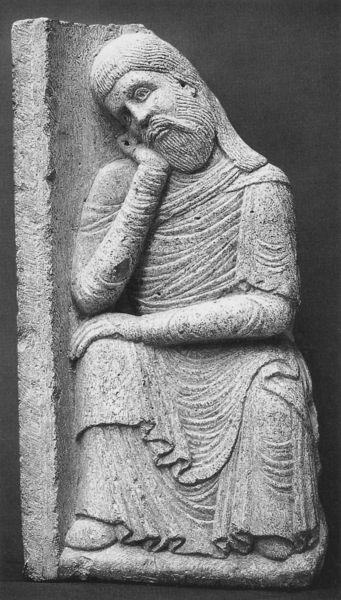
Titel: Hl. Joseph
Institution: Frankfurt a. M., Liebieghaus
Schlagwörter: fuß, hand, kopf, mann, weiß, sitzen, ausschnitt, grau, haar, kleid, mund, nase, schwarz, blick, tuch, bart, schnurrbart, wand, arm, augen, falten, kleidung, lang, stein, vollbart, hände, figur, gewand, haare, mantel, sitzend, skulptur, relief, schuhe, monochrom, dress, faltig, sandalen, faltenwurf, plastik, knie, aufstützen, nachdenken, foto, fotografie, photographie, nische, bedeckt, denker, photo, fragment, sims, sandstein, jesus, einfarbig, greek, man, mythology, stone, mittelalter, müde, stützend, ruin, ruins, schief, cement, statue, wandnische, ancient, art, bruch, harre, god, ungefasst, bored, greece, religon, traugig, pagan, greek mythology, middle east, sculpt, paganism